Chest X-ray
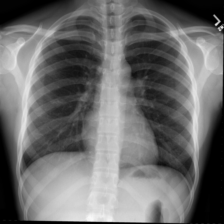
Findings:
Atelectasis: negative
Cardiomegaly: negative
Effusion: negative
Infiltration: negative
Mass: negative
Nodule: negative
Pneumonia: negative
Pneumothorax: negative
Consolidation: negative
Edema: negative
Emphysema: negative
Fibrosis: negative
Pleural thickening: negative
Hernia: negative